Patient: sex F, age 59
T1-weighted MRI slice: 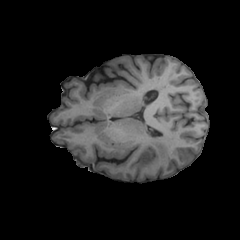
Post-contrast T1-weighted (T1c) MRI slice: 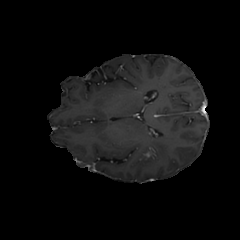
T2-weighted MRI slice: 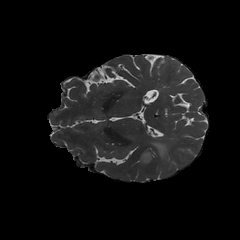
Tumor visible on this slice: yes
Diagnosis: Glioblastoma, IDH-wildtype
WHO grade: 4